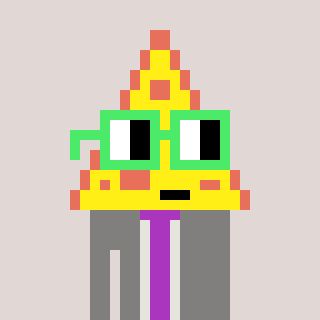
a pixel art character with square light green glasses, a pizza-shaped head and a bluegrey-colored body on a warm background